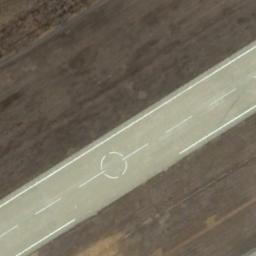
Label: runway